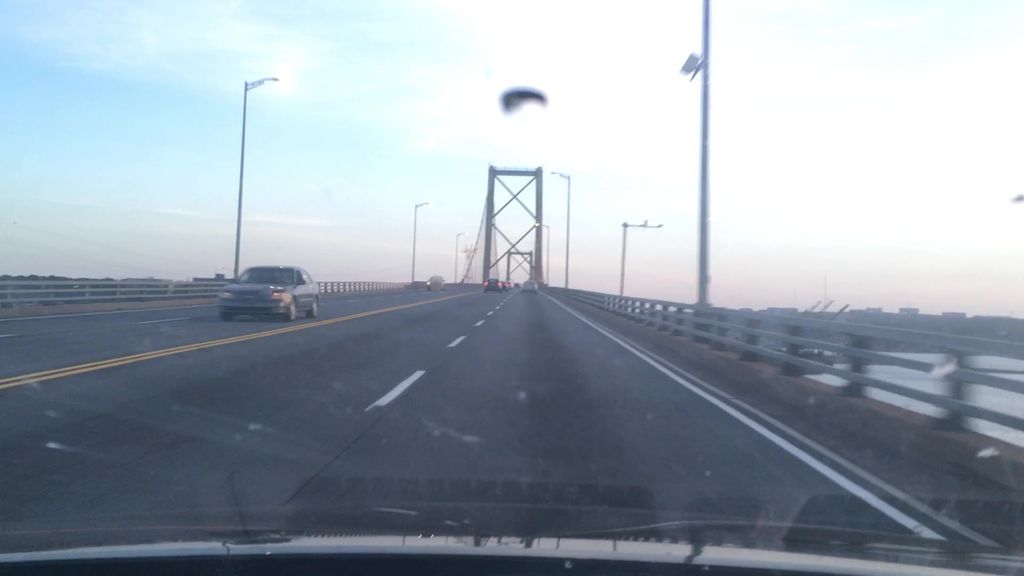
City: halifax